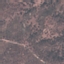
Land use / land cover class: HerbaceousVegetation